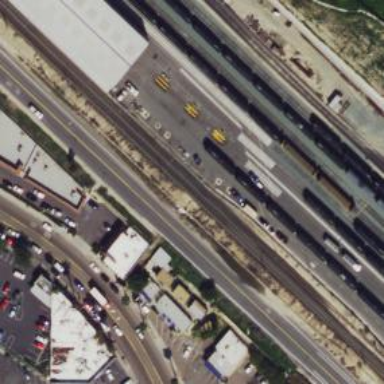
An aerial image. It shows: Railway level crossing.